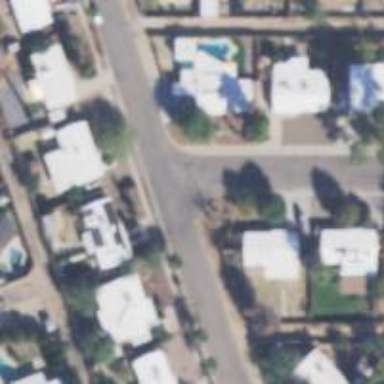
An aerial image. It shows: Residential road.